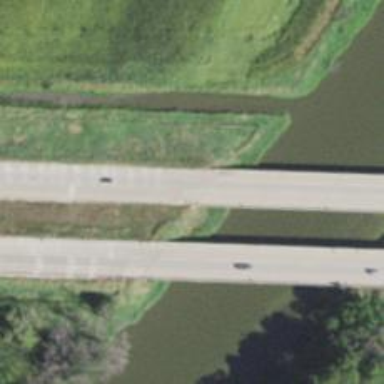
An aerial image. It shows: Bridge over motorway.